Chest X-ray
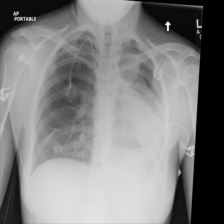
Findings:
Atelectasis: negative
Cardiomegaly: negative
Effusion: negative
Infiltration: negative
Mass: positive
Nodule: negative
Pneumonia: negative
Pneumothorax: negative
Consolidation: negative
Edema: negative
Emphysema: negative
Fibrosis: negative
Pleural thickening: positive
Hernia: negative